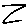
Label: zigzag